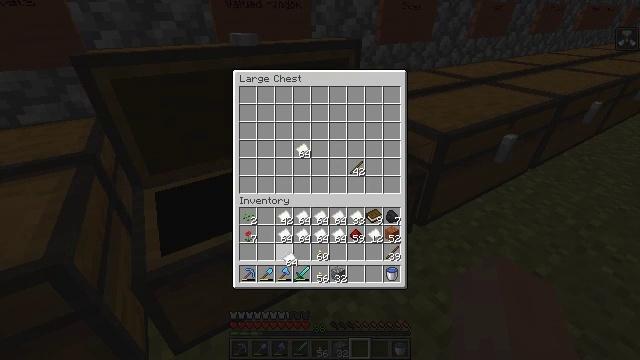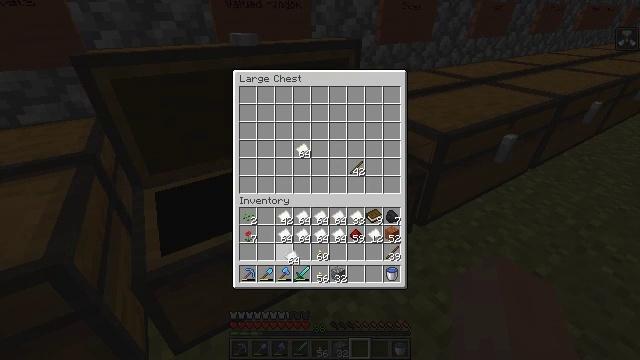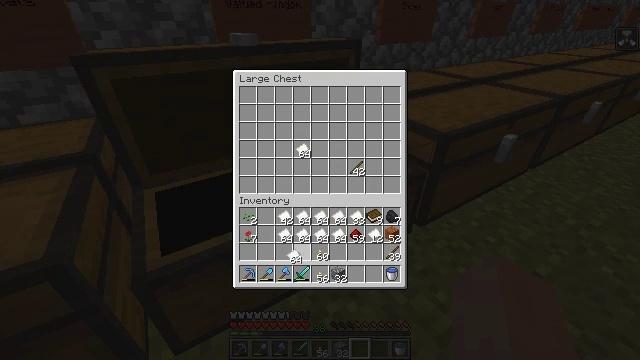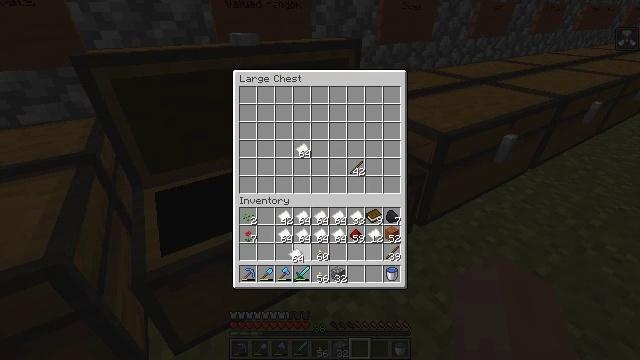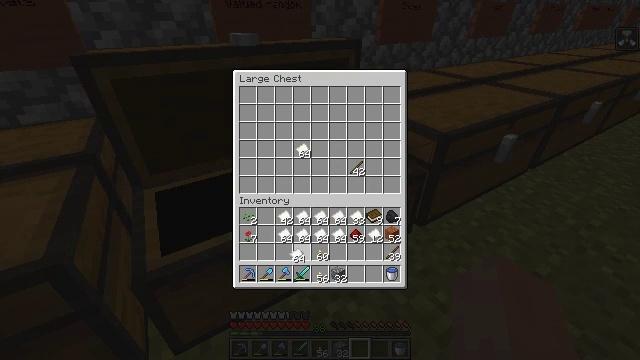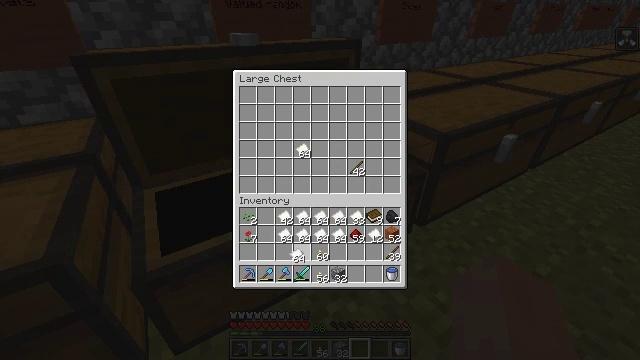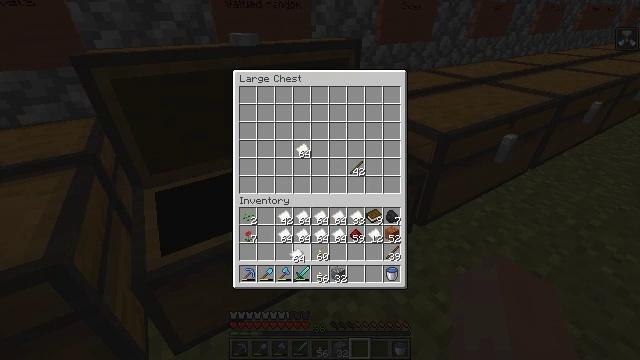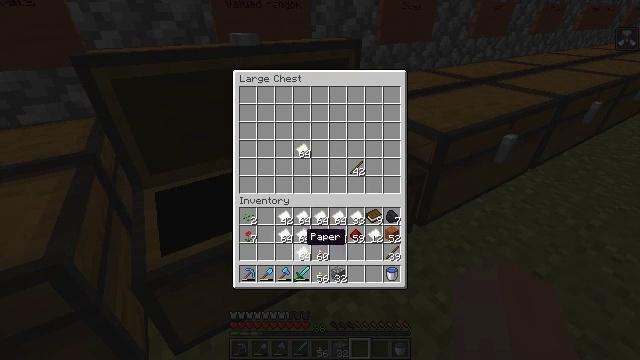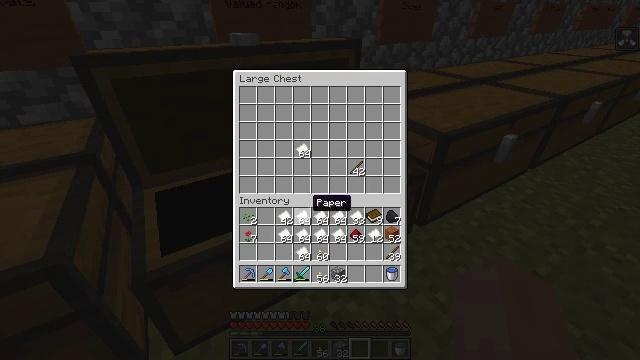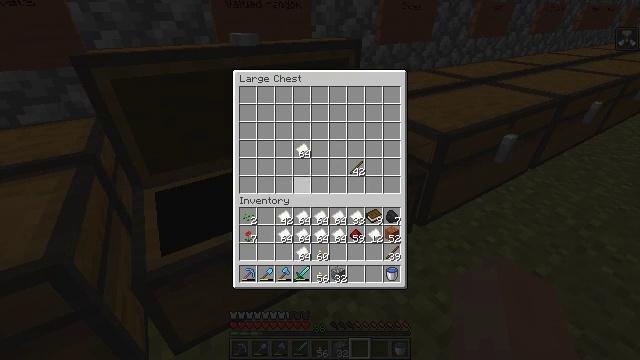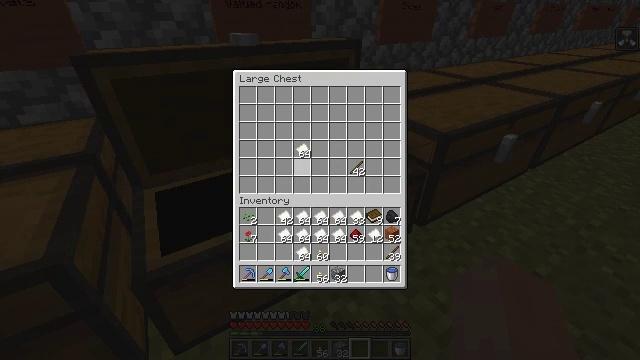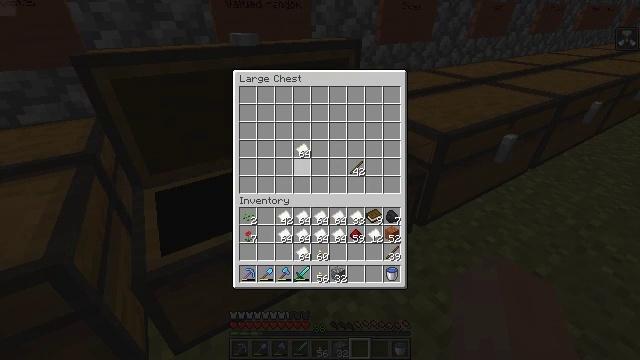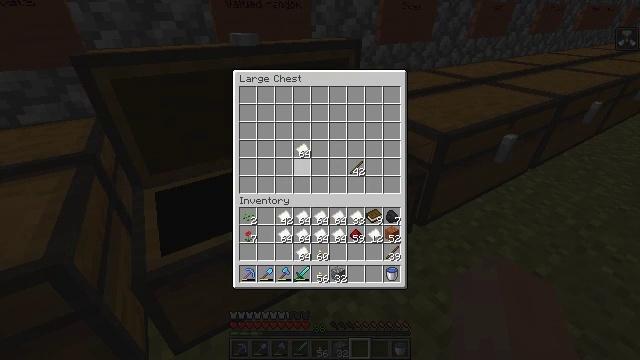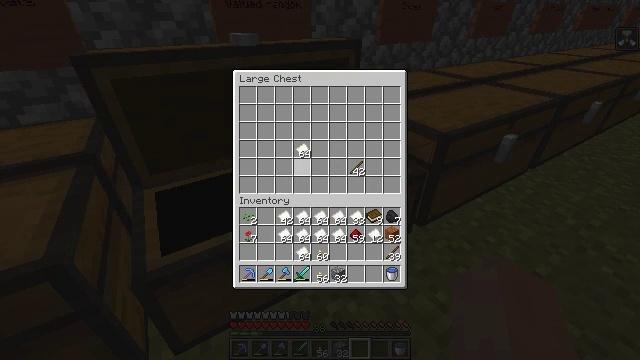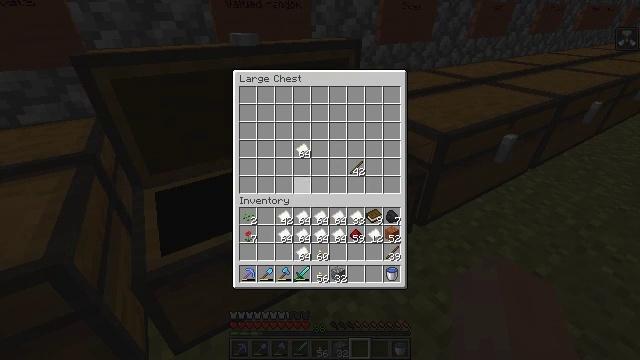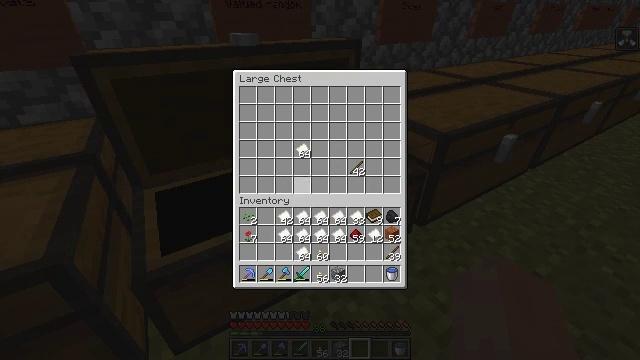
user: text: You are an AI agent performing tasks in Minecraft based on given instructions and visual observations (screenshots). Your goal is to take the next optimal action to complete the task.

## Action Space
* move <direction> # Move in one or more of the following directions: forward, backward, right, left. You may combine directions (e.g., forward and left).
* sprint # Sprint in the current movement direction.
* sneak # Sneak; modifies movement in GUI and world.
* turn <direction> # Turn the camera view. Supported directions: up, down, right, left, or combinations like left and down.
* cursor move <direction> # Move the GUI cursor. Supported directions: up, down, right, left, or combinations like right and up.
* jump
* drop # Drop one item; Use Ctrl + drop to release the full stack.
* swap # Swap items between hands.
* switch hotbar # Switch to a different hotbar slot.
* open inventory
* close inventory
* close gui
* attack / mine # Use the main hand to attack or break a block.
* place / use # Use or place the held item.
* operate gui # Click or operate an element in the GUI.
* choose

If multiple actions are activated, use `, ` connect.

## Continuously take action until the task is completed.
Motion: motion action
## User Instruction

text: Remove wheat seeds from the inventory.
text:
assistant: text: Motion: no_op
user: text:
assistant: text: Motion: no_op
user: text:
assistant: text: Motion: no_op
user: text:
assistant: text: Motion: operate gui
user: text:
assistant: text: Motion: operate gui
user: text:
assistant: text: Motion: operate gui
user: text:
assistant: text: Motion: cursor move up
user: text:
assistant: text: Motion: cursor move up
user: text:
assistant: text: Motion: cursor move up
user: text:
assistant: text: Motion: cursor move up
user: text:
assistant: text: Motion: cursor move up
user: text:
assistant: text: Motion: operate gui
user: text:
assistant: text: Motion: operate gui
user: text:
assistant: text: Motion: cursor move down
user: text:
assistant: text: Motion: cursor move down
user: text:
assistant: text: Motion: no_op
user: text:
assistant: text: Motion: no_op
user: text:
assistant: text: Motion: cursor move up
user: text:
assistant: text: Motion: no_op
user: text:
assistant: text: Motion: no_op
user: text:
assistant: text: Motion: no_op
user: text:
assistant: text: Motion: no_op
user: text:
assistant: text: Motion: cursor move up
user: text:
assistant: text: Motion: no_op
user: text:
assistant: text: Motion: cursor move up
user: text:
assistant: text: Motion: operate gui
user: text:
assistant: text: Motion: operate gui
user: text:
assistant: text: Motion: operate gui
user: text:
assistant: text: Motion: no_op
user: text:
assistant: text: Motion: cursor move down